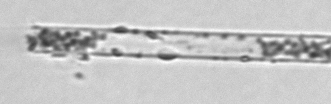
Label: Rhizosolenia